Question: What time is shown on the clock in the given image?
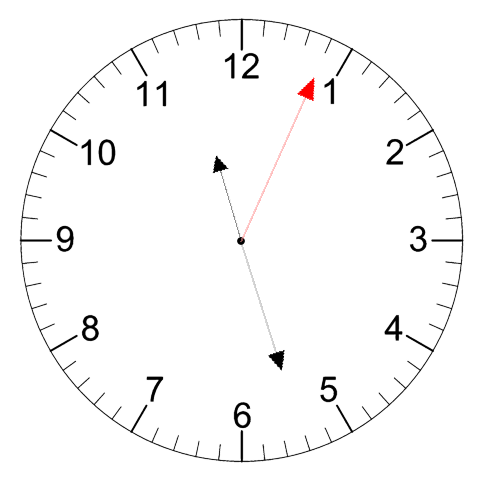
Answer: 11:27:04